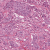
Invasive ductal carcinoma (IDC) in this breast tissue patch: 1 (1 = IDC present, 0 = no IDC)